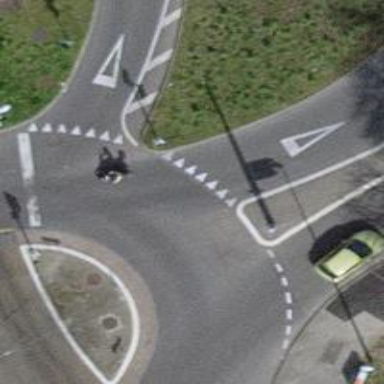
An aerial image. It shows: Primary highway with asphalt surface leading to roundabout.